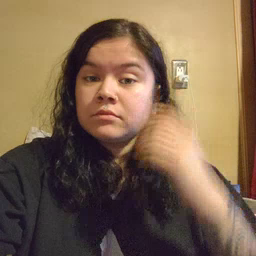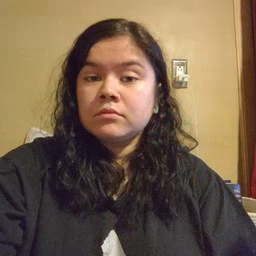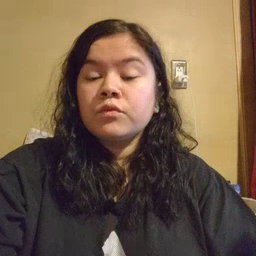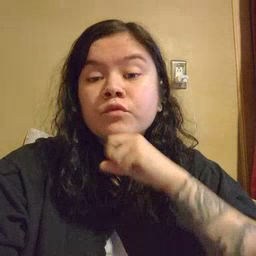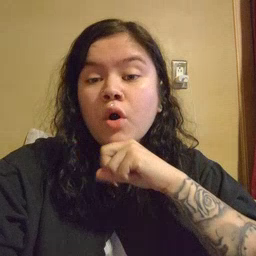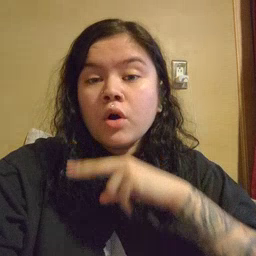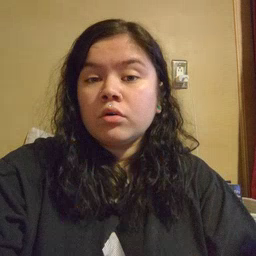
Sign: frog